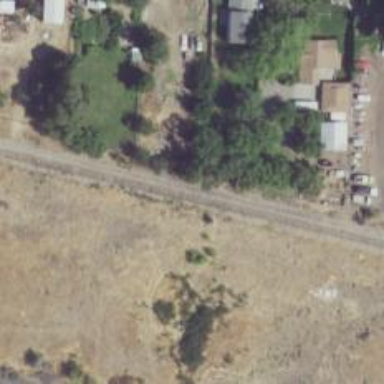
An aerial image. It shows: Rail spur service.